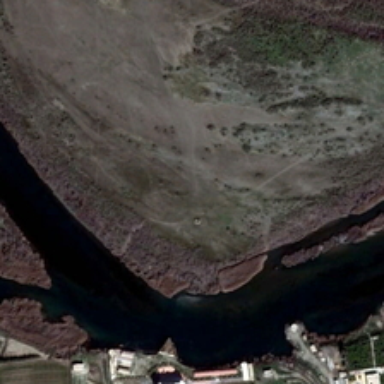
Red plants and barelands are in two sides of a curved river .